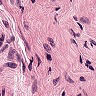
Metastatic tissue present: no